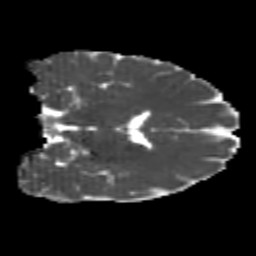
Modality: MD
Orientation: coronal
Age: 22
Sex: female
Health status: healthy
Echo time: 0.074 s